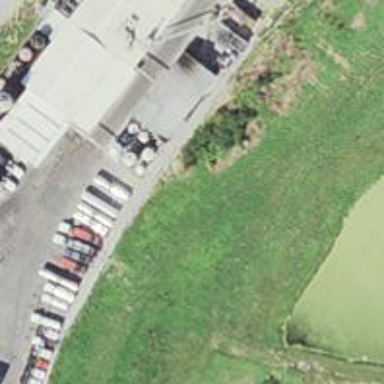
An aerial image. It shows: Storage tank that is man-made.